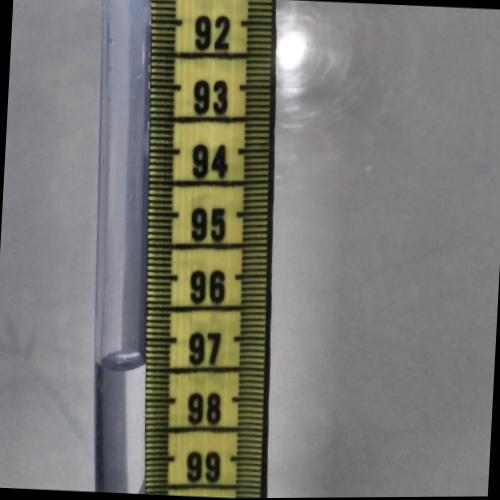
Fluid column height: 97.9 cm